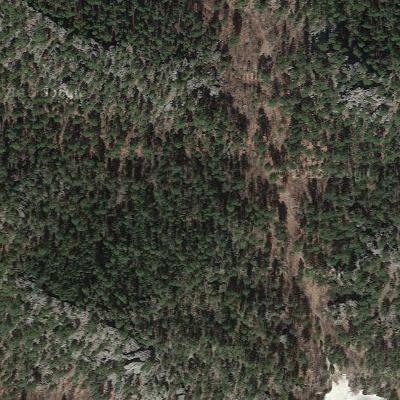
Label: eForest